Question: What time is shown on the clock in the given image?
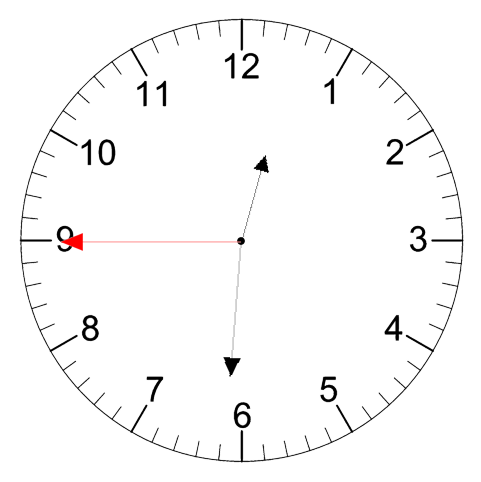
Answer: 12:30:45